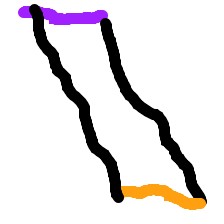
Shape: parallelogram